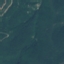
Land use / land cover: Forest